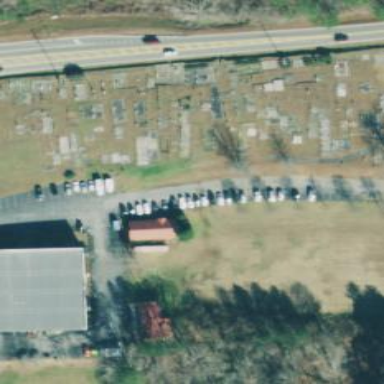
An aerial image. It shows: Cemetery.